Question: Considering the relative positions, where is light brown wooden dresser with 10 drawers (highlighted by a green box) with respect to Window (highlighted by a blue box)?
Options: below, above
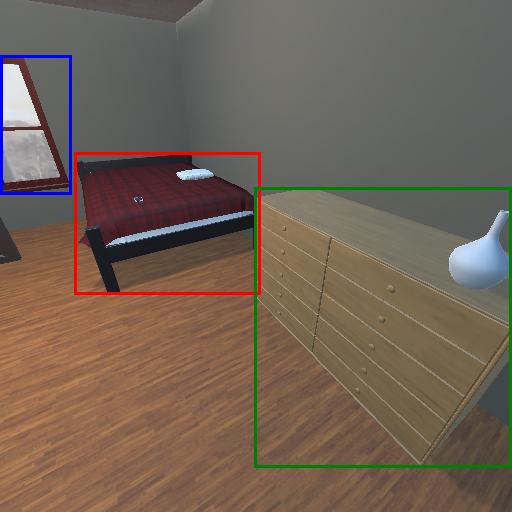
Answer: below